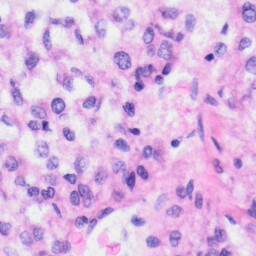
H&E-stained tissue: Liver